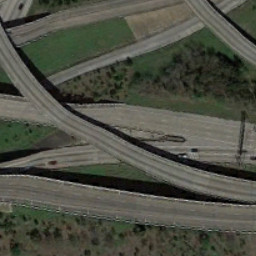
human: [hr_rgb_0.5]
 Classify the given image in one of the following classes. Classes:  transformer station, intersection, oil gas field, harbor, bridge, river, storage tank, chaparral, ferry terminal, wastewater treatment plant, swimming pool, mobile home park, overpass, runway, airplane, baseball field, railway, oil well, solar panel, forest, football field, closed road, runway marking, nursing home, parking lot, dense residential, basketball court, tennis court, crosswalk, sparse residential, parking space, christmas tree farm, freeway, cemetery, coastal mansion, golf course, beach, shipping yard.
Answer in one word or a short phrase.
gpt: overpass